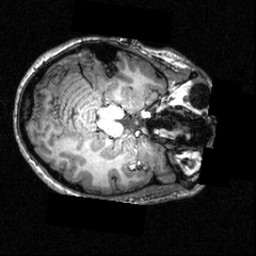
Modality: T1w
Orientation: axial
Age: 20
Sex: female
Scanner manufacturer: siemens
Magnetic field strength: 3.951 T
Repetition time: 1.5 s
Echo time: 0.00335 s